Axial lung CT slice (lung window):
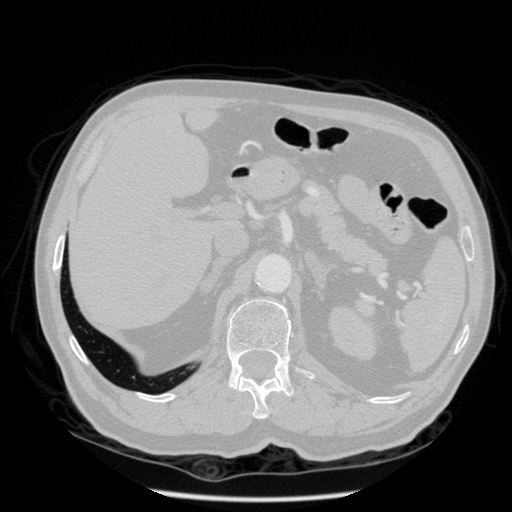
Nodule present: no